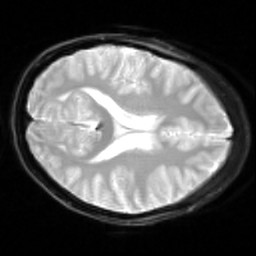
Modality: inplaneT2
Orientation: axial
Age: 24
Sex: male